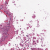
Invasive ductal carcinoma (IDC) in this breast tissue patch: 0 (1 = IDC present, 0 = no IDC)